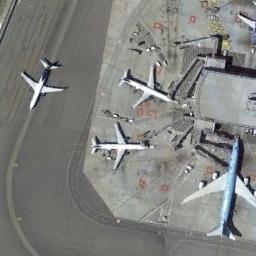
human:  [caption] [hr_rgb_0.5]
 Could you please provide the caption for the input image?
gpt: Several planes of different sizes are neatly parked beside buildings in the airport .

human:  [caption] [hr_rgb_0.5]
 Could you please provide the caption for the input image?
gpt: A blue plane and two white planes are parked at the gate, While another is on the platform .

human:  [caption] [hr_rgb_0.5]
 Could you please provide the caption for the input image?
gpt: A blue plane and three white planes are around the terminal building .

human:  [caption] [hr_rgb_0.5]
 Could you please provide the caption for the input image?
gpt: Three planes parked next to boarding bridges of the terminal and another passing plane behind them .

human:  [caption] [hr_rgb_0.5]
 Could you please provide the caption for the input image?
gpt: Four planes are on the ground next to the building .